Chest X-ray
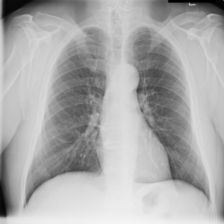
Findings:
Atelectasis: negative
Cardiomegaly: negative
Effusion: negative
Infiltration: negative
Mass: negative
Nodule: negative
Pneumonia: negative
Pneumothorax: negative
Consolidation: negative
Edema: negative
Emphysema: negative
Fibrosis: negative
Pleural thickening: negative
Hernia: negative